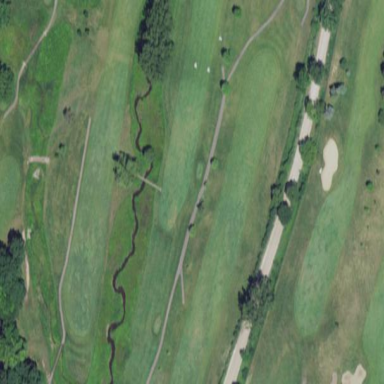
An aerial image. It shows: Golf fairway surrounded by grass.